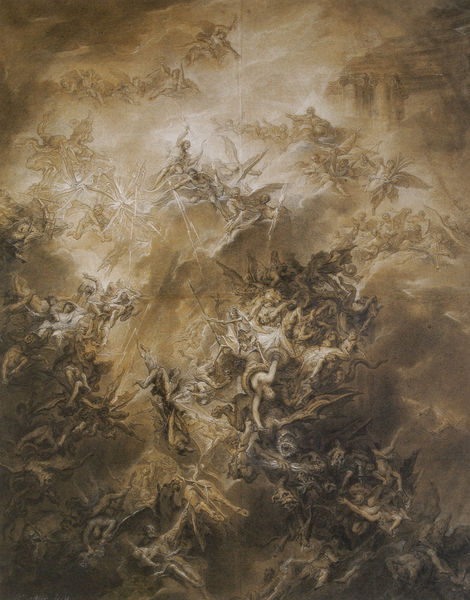
Titel: La Chute des anges rebelles, Sturz der rebellischen Engel
Künstler: Jean-Marc Nattier
Standort: Paris
Institution: Musée du Louvre
Schlagwörter: dunkel, flügel, gemälde, gruppe, himmel, kampf, körper, rubens, schatten, weiß, wolken, frauen, gelb, menschen, ocker, sand, bewegung, braun, frau, grau, hell, holz, licht, lichter, männer, schwarz, skizze, szene, säule, säulen, zeichnung, gebäude, wolke, beige, malerei, menge, architektur, arme, historie, rembrandt, tod, rauch, sonne, personen, kontrast, fliegen, kinder, pferde, reiter, chaos, engel, bogen, dunst, graphik, nebel, sepia, figuren, strom, dampf, krieg, schlacht, sturm, untergang, weltende, wandmalerei, fallen, sog, oben, unten, leiber, lichtstrahl, antike, blitze, strahlen, flug, druck, stich, schwert, schwerter, waffen, durcheinander, dynamik, getümmel, tumult, entwurf, mythologie, sterbende, lichtstrahlen, sterben, apokalypse, götter, hölle, jüngstes gericht, teufel, verdammnis, verdammte, zeus, brauntöne, griechisch, sage, fall, krieger, sturz, religiös, bran, tonig, schwingen, griechenland, gemenge, tempel, opfer, speer, sdfg, geschlüngel, drama, verlauf, komisch, satan, drachen, lenker, gefallen, auferstehung, drache, pfeile, bauten, erlösung, dämonen, unterwelt, deckenmalerei, trompete, war, stürze, lindwurm, fluid, himmelreich, jüngster tag, himmlische heerscharen, gewühl, transzendent, jüngstes, denkel, apokalyptisch, himmelsreich, drucken, schlachtwagen, ströme, oben unten, gefallene engel, vielzahl, furios, himmelsturz, dies irae, dioskuren, etergt, hjjk, sdfwe, temel, himmep, jüngster ntag, anonymousa, hl.michael, angels, gods